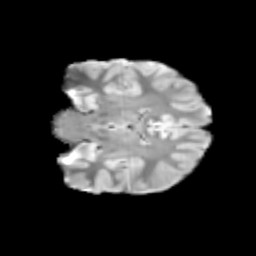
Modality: T2w
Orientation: coronal
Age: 12
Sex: male
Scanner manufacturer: siemens
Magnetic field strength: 3 T
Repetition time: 3.8 s
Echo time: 0.07 s